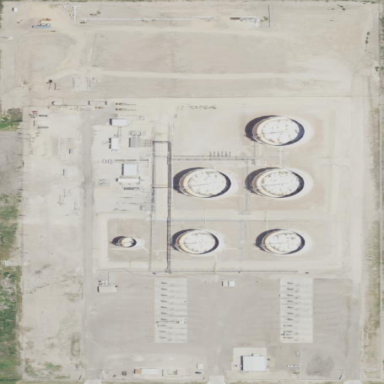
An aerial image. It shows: Industrial area designated as petroleum terminal.